Interaction volume radius: 5 \u00c5
Interaction volume height: 20 \u00c5
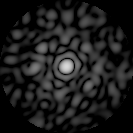
Disorder parameter: 0.8766